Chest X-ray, PA view. Patient: 73 years old, sex M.
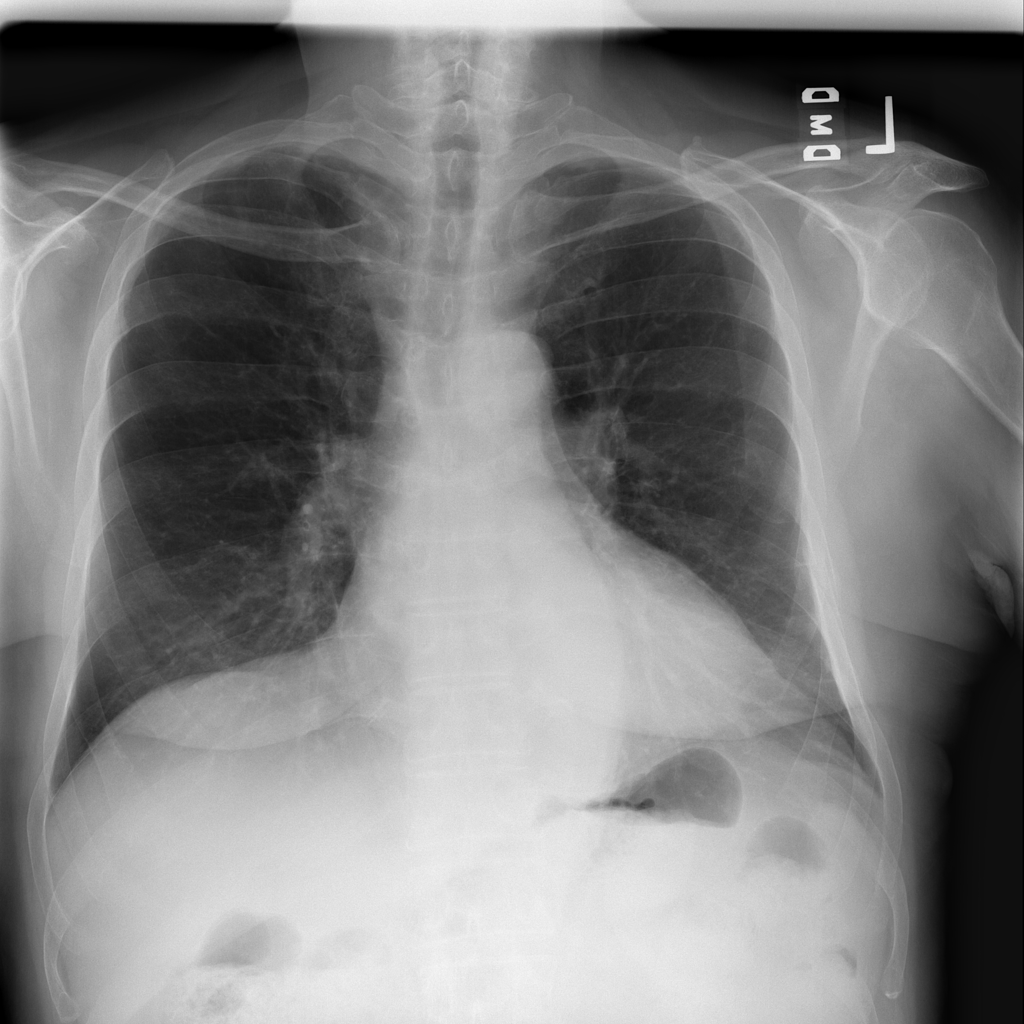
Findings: Cardiomegaly